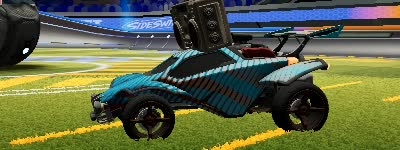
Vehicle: octane